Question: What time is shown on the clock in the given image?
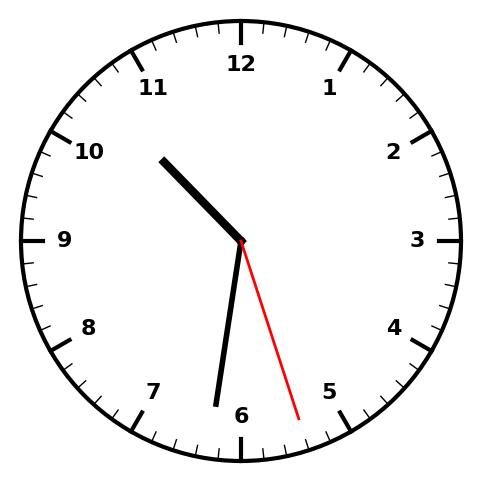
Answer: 10:31:27